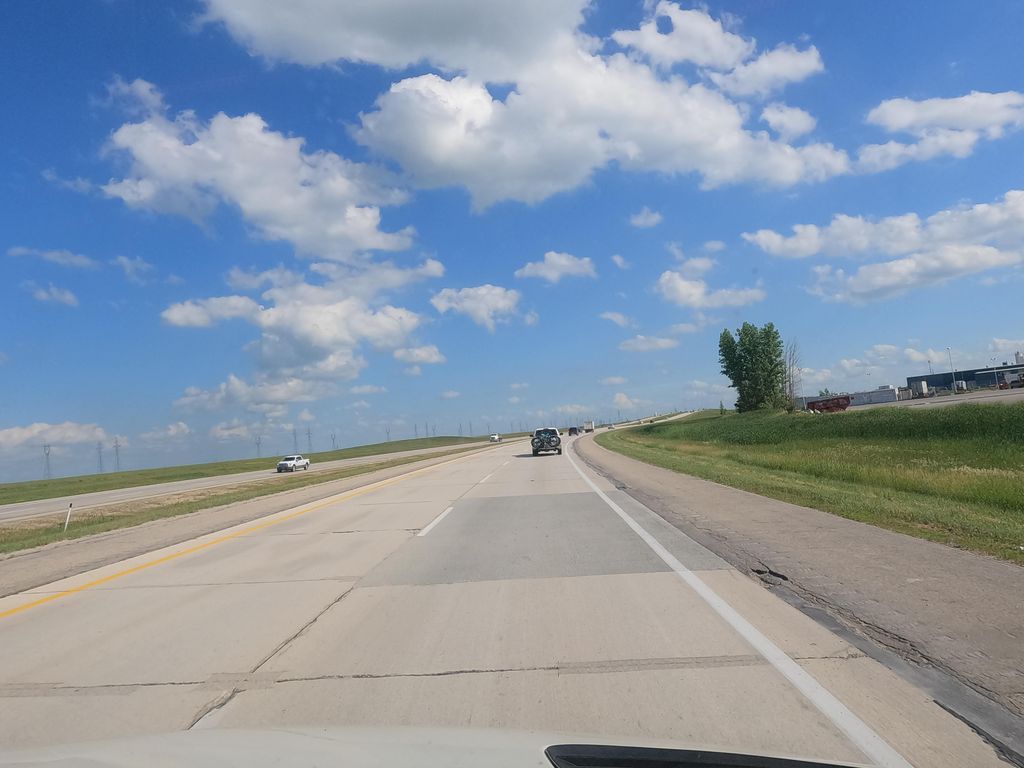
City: winnipeg